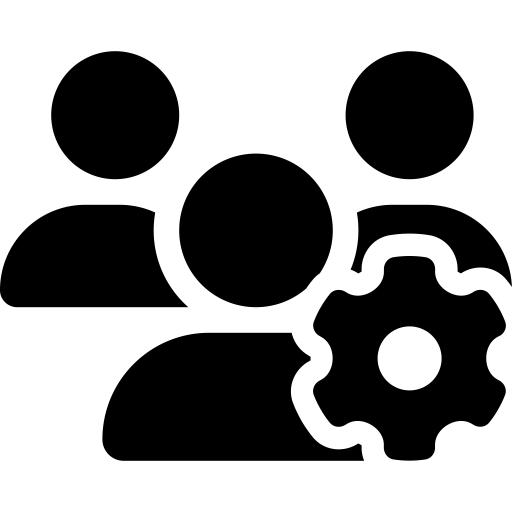
Tags: icon, FontAwesome, fa-icon, solid, users, gear